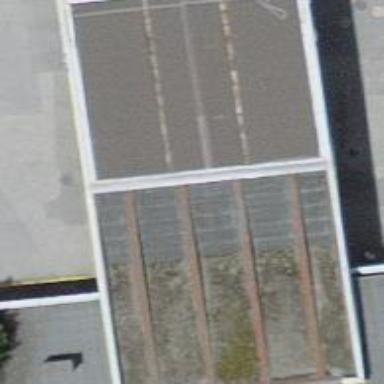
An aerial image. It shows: Fuel station.